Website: ulta-beauty
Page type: store-pickup
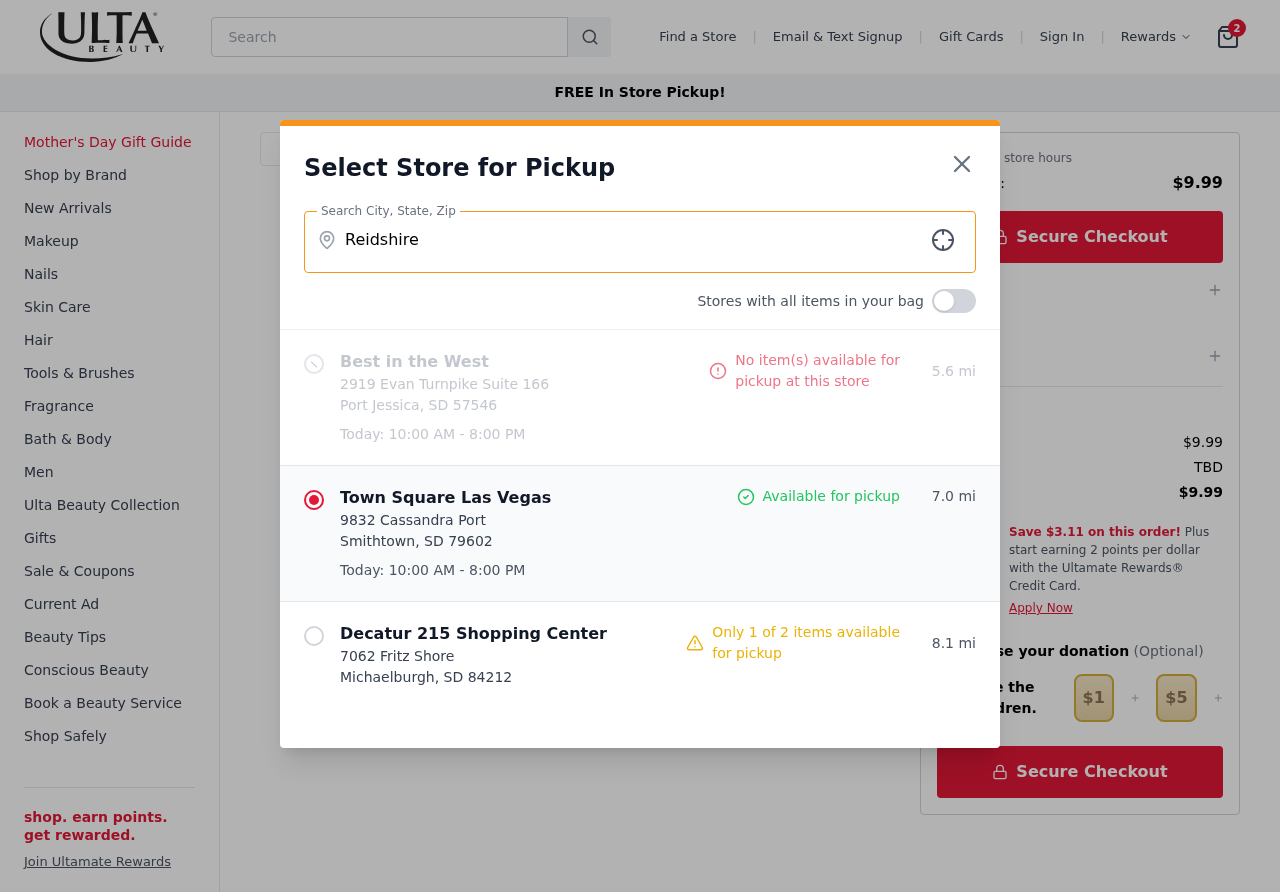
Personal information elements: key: PII_CITY
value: Reidshire
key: PII_LOCATION1_CITY_STATE_ZIP
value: Port Jessica, SD 57546
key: PII_LOCATION1_NAME
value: Best in the West
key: PII_LOCATION1_STREET
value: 2919 Evan Turnpike Suite 166
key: PII_LOCATION2_CITY_STATE_ZIP
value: Smithtown, SD 79602
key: PII_LOCATION2_NAME
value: Town Square Las Vegas
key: PII_LOCATION2_STREET
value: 9832 Cassandra Port
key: PII_LOCATION3_CITY_STATE_ZIP
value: Michaelburgh, SD 84212
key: PII_LOCATION3_NAME
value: Decatur 215 Shopping Center
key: PII_LOCATION3_STREET
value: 7062 Fritz Shore
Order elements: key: ORDER_NUM_ITEMS
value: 2
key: ORDER_TOTAL
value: $9.99
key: ORDER_SUBTOTAL
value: $9.99
Search elements: key: HEADER_SEARCH
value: Search
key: SEARCH_STORE_LOCATION
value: Reidshire